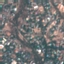
Land use / land cover: Residential